Interaction volume radius: 5 \u00c5
Interaction volume height: 15 \u00c5
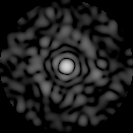
Disorder parameter: 0.8832